Field crop: maize
Growth stage: 2
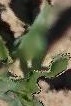
Species: maize